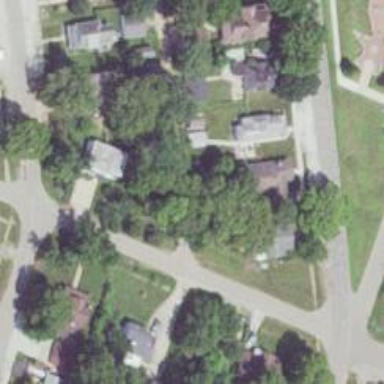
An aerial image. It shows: Alley classified as service road.